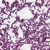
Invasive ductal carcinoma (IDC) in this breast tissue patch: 0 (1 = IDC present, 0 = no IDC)